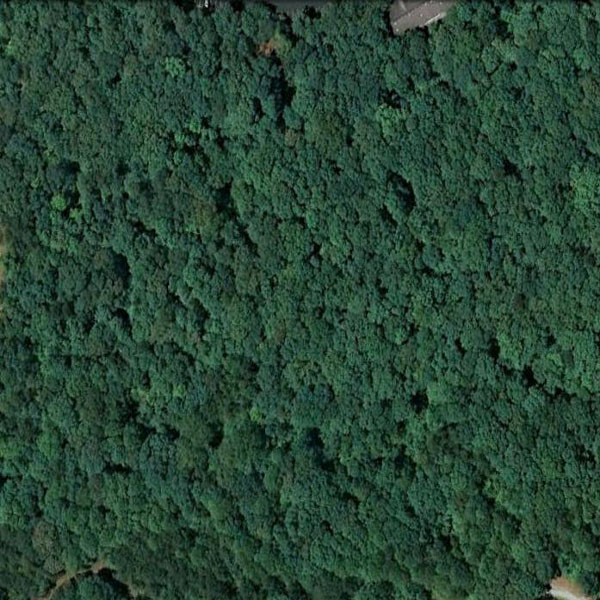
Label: Forest